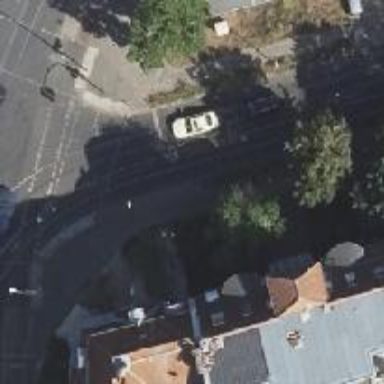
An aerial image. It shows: Road with traffic signals.